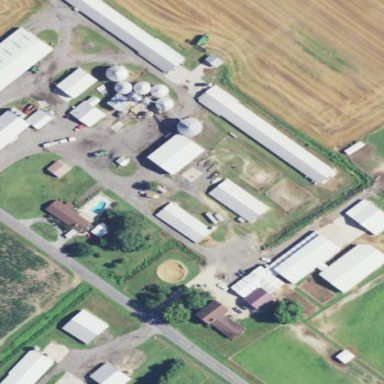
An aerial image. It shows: Farmyard area.